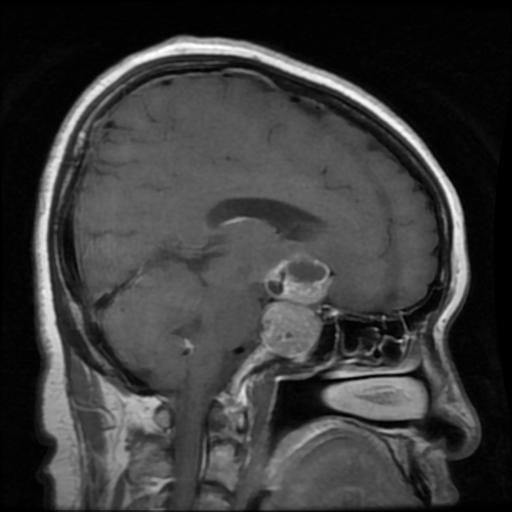
Label: pituitary